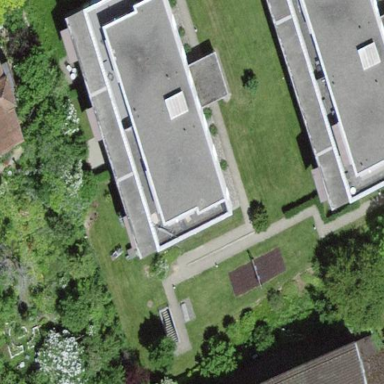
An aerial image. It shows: Building with apartments and flat roof.